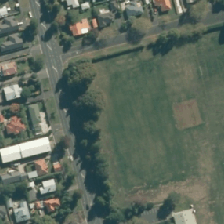
Land cover: urban_parkland